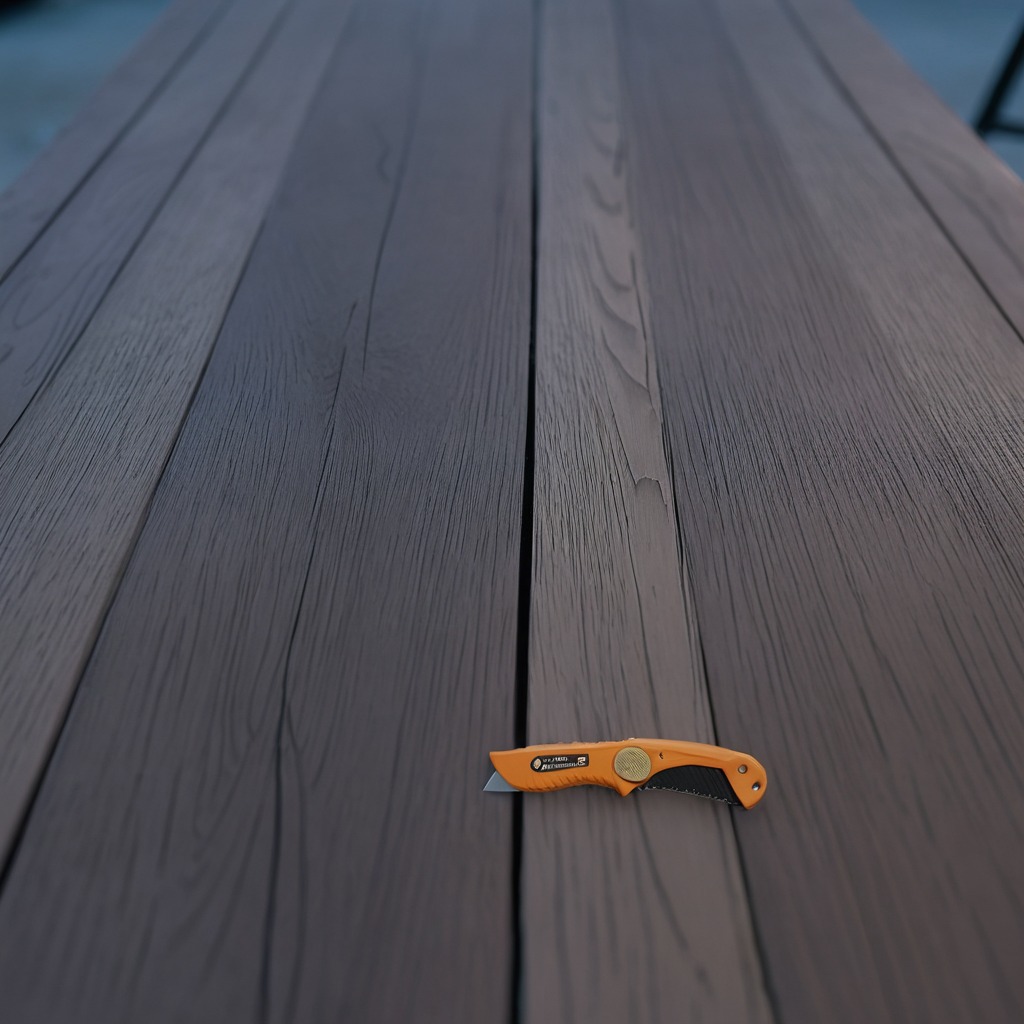
A utility knife lying on a table with faint burn marks in a small garage at twilight.